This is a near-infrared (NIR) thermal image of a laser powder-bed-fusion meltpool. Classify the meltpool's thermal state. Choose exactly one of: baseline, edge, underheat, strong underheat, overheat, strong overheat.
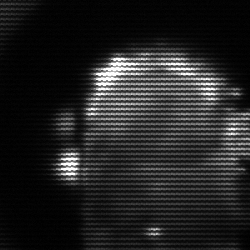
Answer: baseline